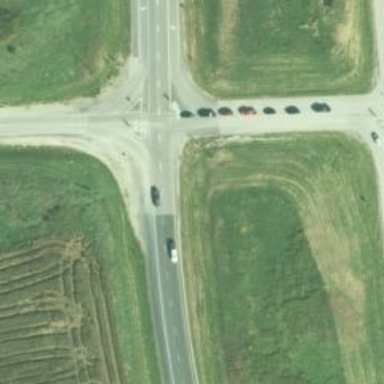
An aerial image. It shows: Trunk link highway.